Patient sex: M
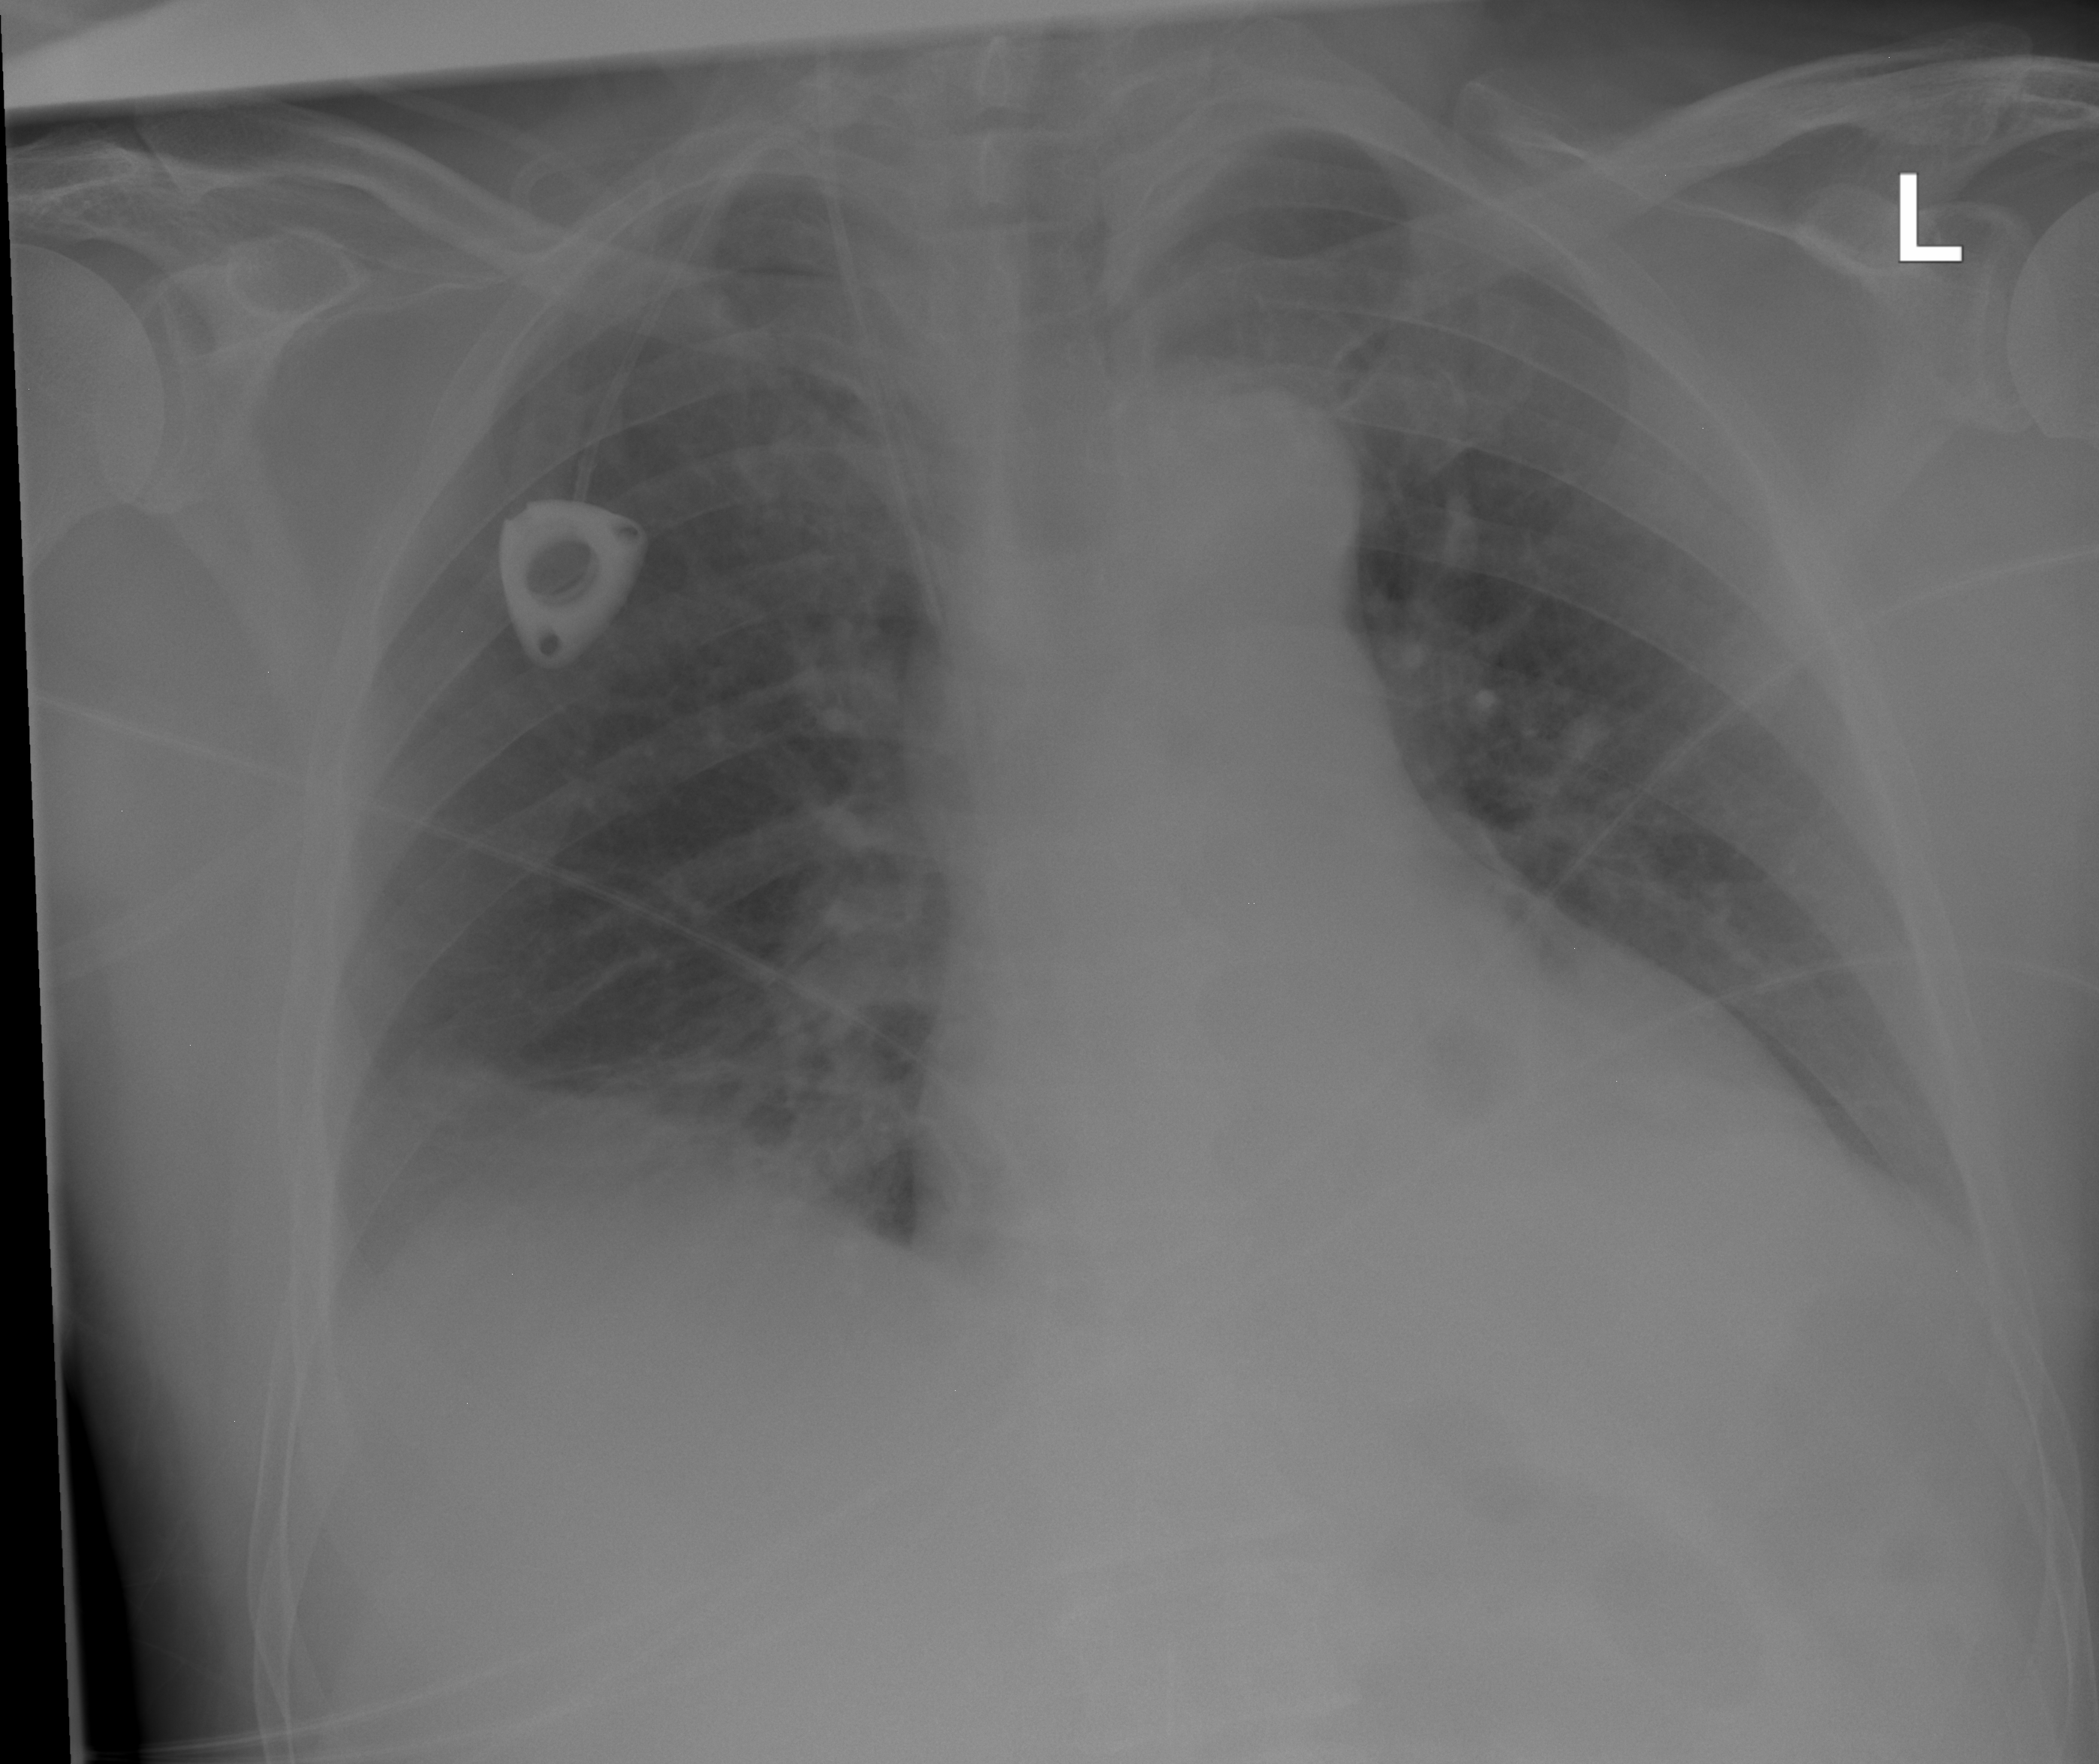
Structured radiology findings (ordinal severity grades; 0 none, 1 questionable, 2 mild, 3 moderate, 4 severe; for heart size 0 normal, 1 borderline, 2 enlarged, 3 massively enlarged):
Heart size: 0
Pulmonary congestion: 0
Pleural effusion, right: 1
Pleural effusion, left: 0
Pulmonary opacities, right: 0
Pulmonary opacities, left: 0
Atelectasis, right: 2
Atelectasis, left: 0